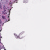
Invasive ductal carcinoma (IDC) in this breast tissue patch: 1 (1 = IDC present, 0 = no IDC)